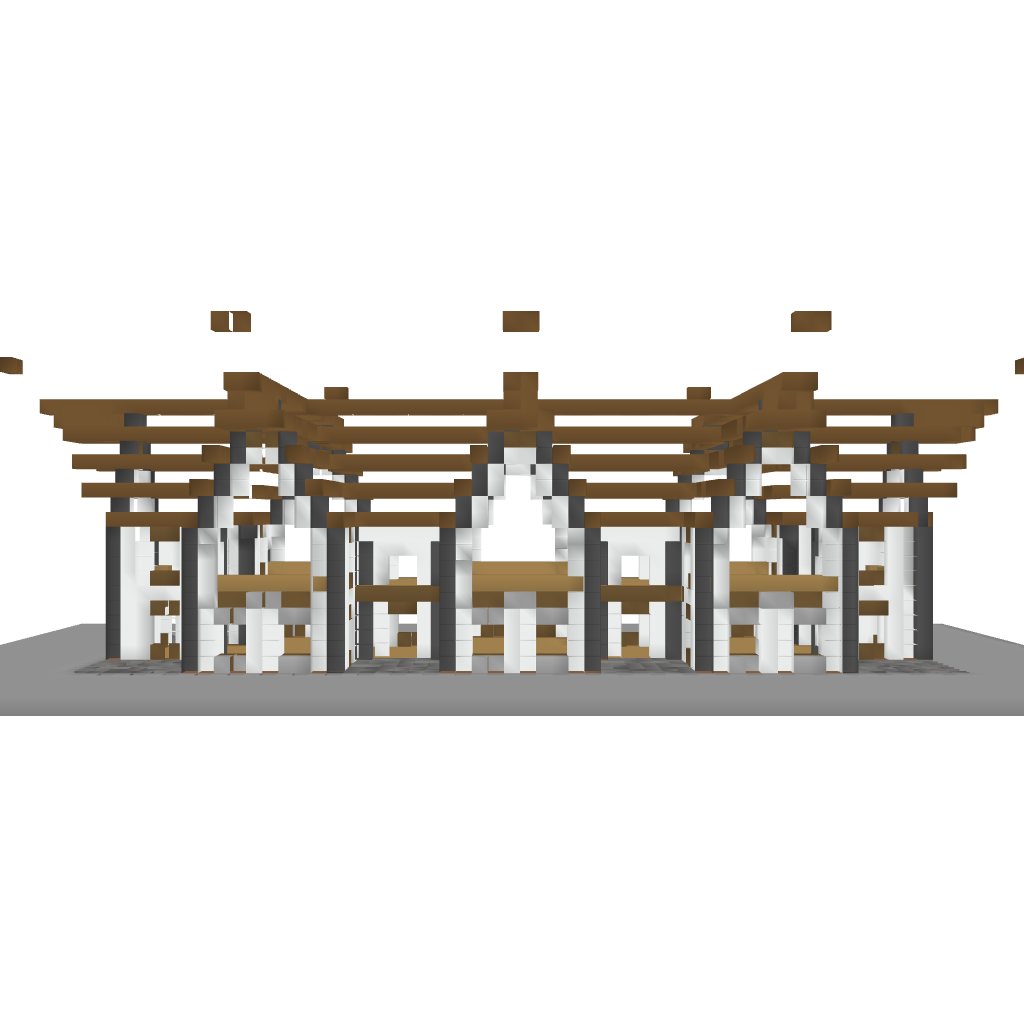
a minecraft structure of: Ordinary Medieval House